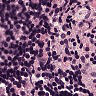
Metastatic tissue present: no